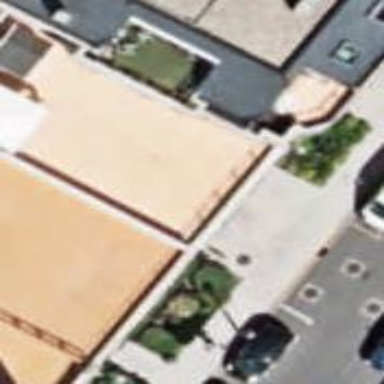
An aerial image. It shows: Cafe.